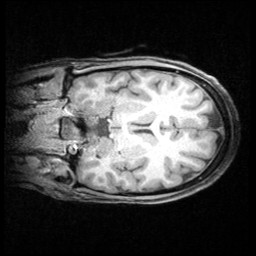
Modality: T1w
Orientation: coronal
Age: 21
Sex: female
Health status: healthy